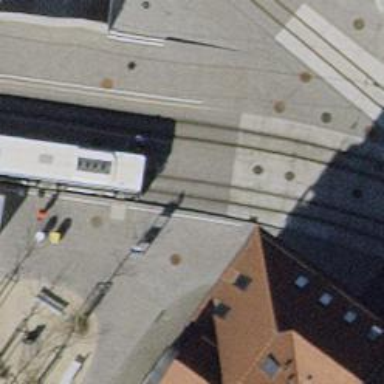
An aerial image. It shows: Platform with shelter for public transport. It is railway platform.